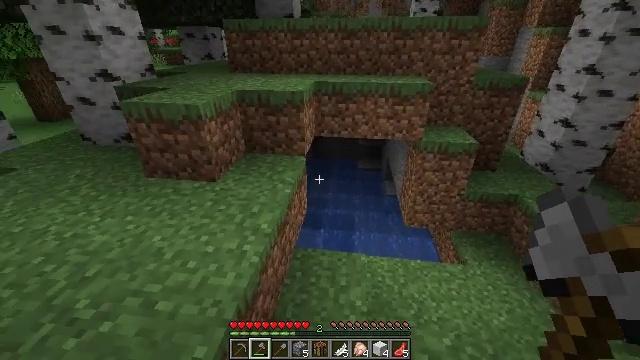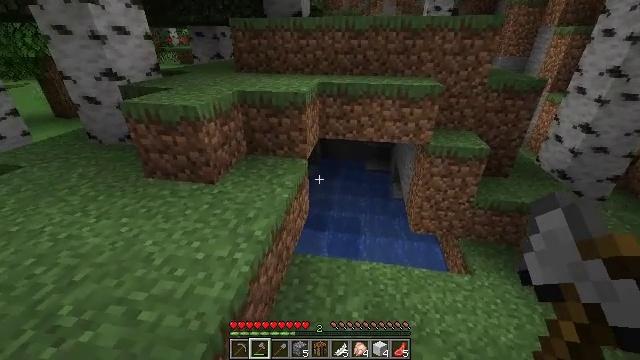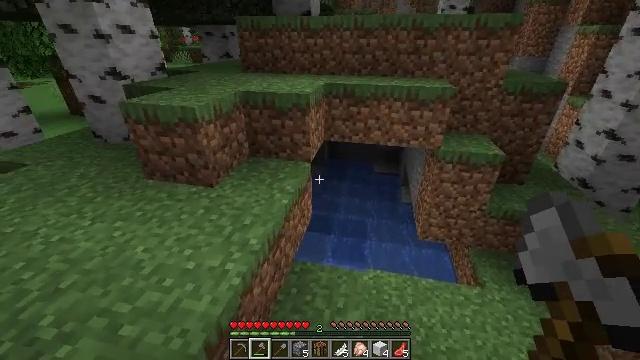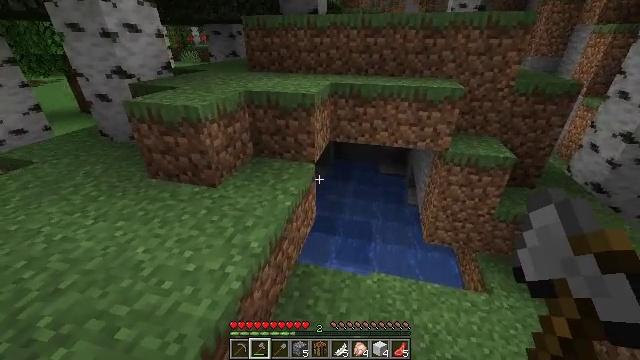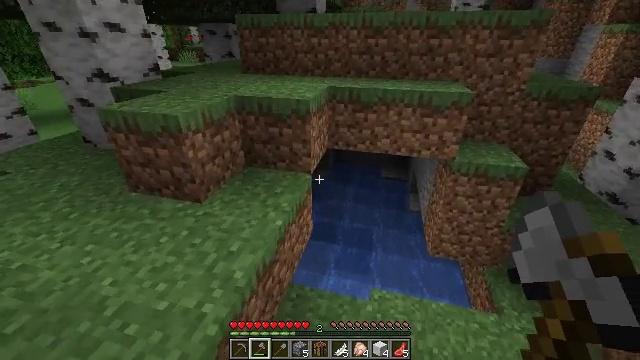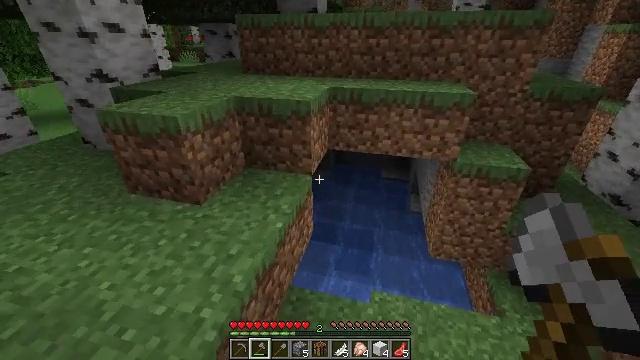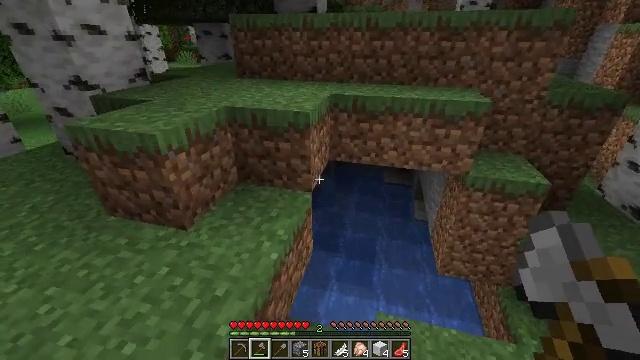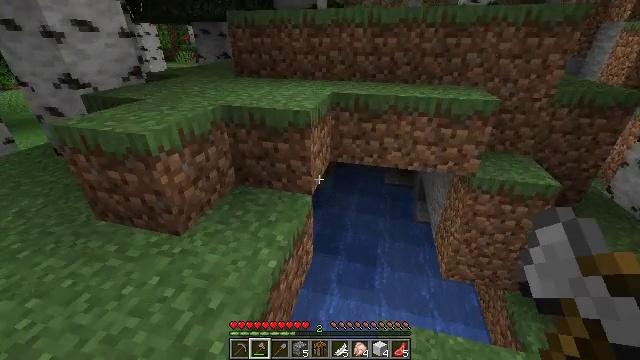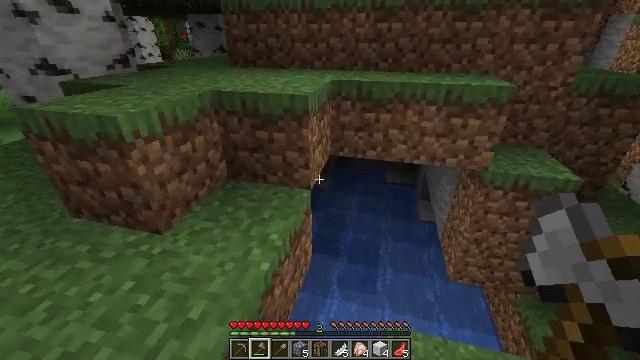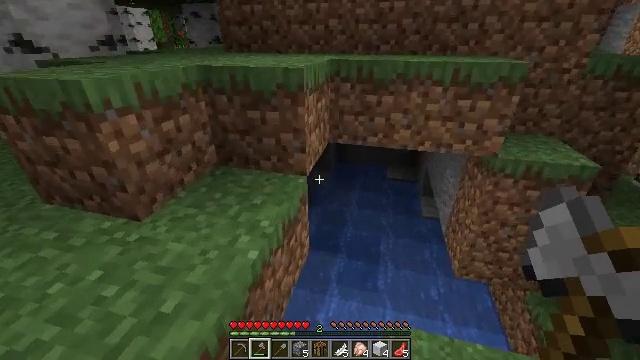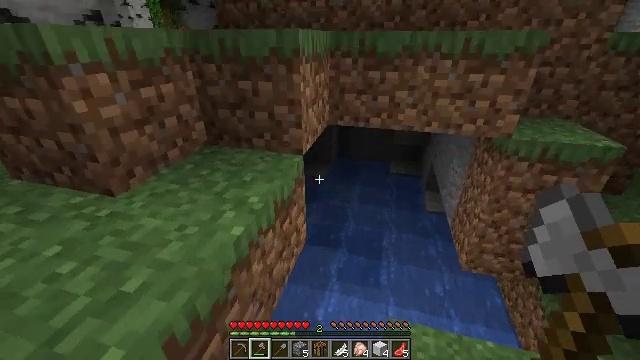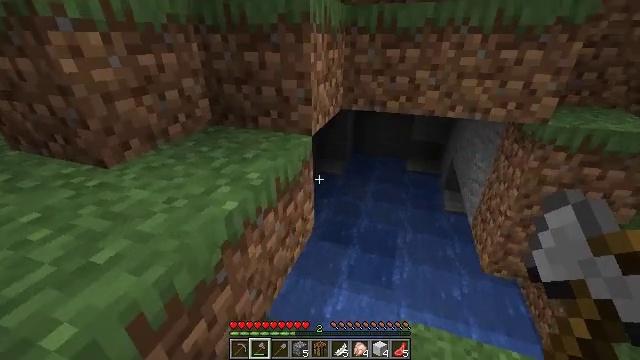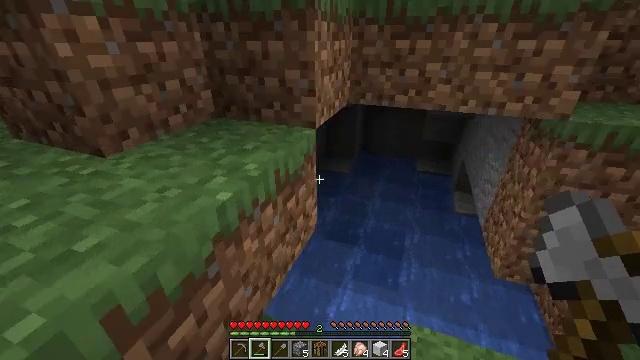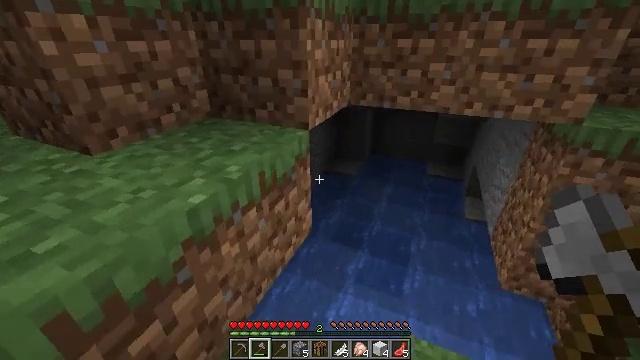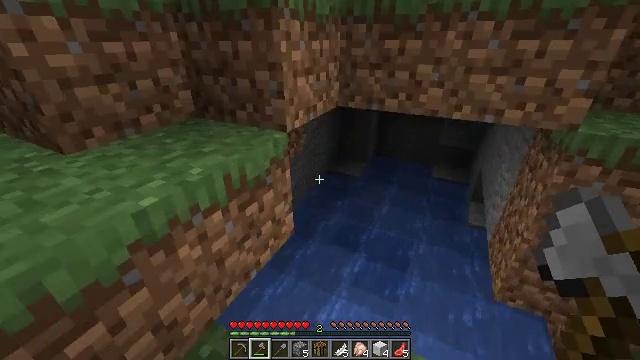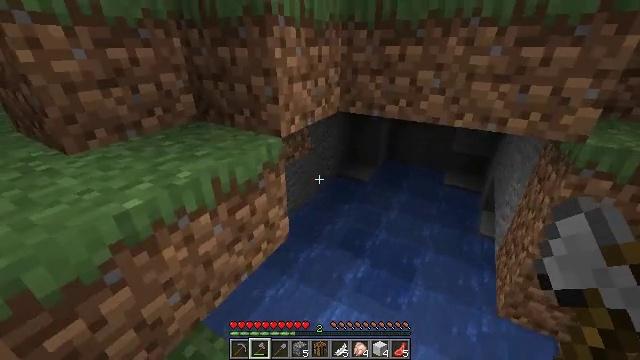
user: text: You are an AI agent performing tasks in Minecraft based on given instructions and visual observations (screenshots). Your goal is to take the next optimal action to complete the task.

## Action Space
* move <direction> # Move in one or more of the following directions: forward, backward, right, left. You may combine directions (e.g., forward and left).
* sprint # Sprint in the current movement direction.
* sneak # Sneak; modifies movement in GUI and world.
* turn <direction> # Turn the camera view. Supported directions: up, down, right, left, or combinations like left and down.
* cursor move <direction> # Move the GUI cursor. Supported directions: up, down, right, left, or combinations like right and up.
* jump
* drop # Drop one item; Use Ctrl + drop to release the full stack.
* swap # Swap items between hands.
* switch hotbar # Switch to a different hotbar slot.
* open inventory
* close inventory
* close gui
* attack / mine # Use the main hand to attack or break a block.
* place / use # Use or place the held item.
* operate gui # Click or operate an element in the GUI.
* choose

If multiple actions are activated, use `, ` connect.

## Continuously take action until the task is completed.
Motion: motion action
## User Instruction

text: Mine grass block from the ground.
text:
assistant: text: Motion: move forward and move right, turn left
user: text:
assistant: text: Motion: move forward, turn left
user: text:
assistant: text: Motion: move forward, turn left
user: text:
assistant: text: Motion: move forward
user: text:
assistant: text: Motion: move forward
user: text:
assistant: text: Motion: move forward
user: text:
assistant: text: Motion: move forward
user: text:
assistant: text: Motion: move forward and move right
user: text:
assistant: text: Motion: move right
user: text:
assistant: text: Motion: move right
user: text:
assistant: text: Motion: move right, turn left
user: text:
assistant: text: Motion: move right, turn left
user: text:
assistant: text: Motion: move right, turn left
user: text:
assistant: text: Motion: move right, turn left
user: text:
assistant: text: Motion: move right, turn left
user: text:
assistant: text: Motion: move right, turn left
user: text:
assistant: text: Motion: move right, turn left
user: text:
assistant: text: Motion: move right, turn left
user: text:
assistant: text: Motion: move right, turn left
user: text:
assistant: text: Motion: move right, turn left and down
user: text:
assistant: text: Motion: move right, turn left
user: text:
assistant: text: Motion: move right, turn left and up
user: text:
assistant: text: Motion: move right
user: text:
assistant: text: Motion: no_op
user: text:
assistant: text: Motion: no_op
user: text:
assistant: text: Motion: no_op
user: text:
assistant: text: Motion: no_op
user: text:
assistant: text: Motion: turn left
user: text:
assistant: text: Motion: turn left and up
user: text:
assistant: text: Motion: turn left and up